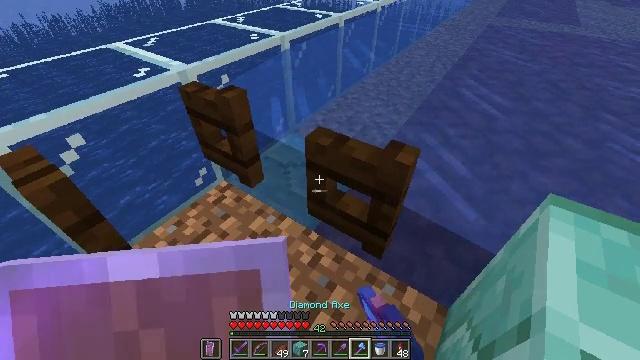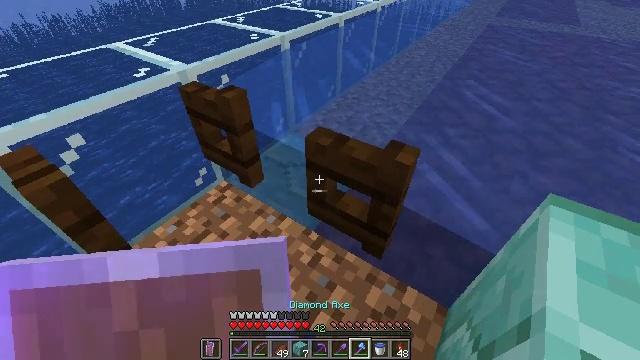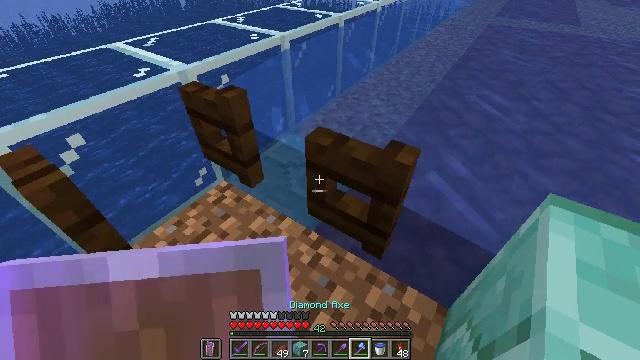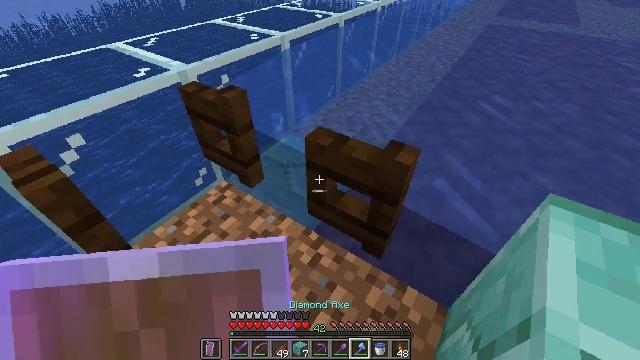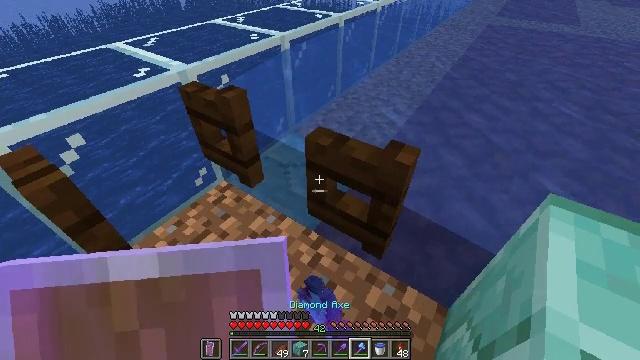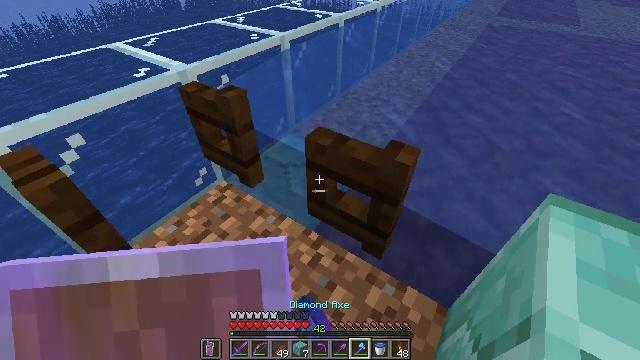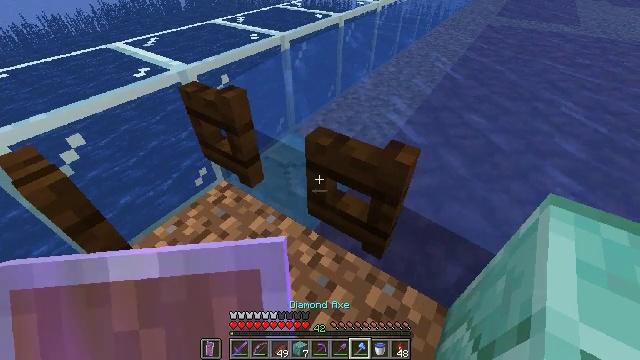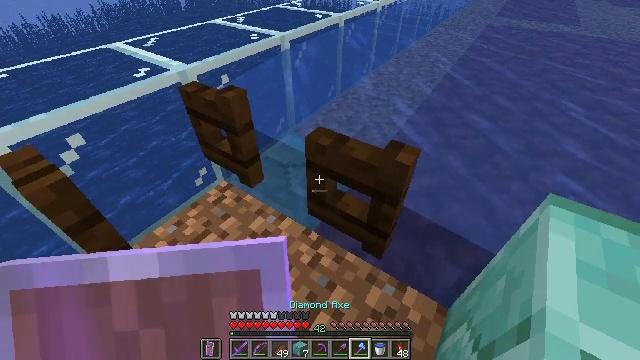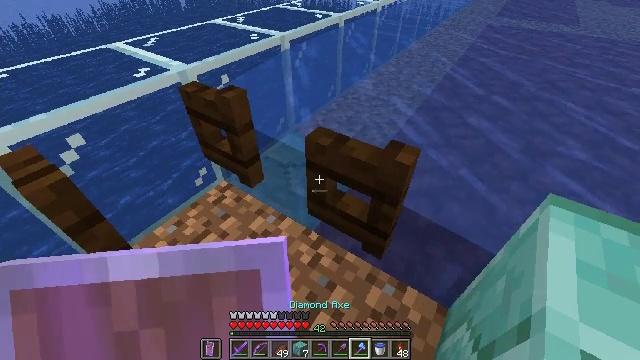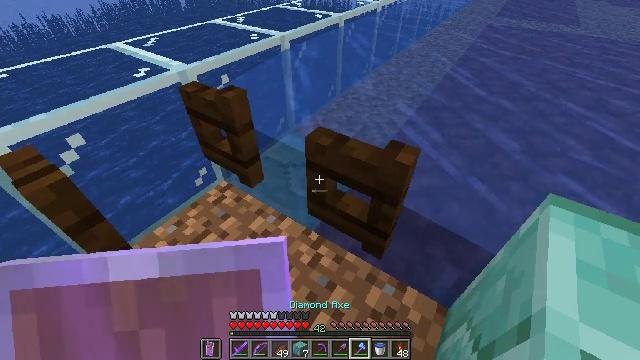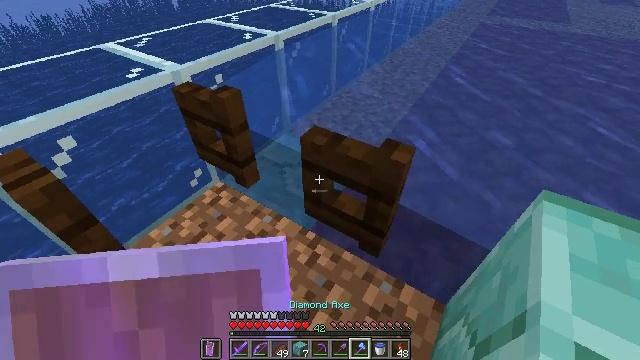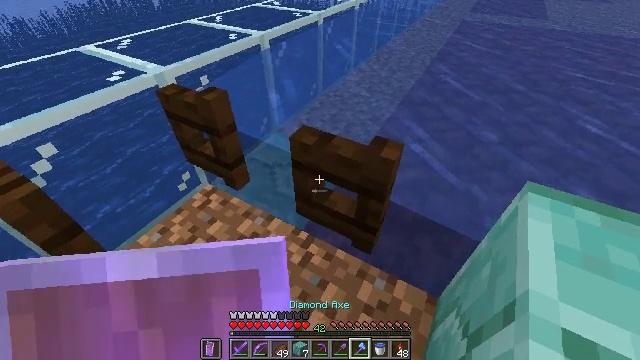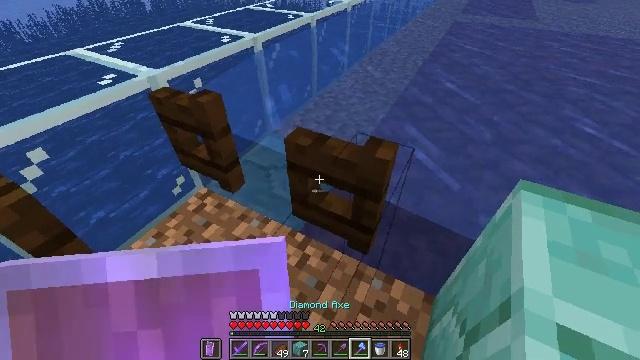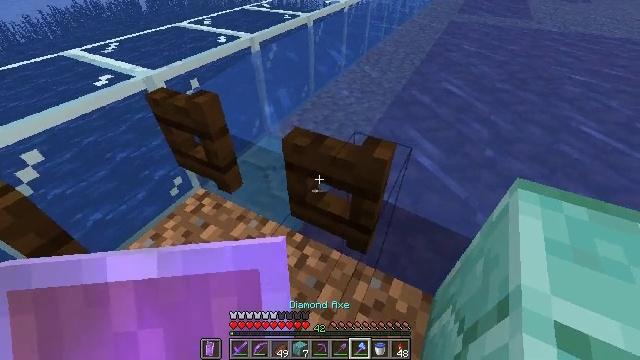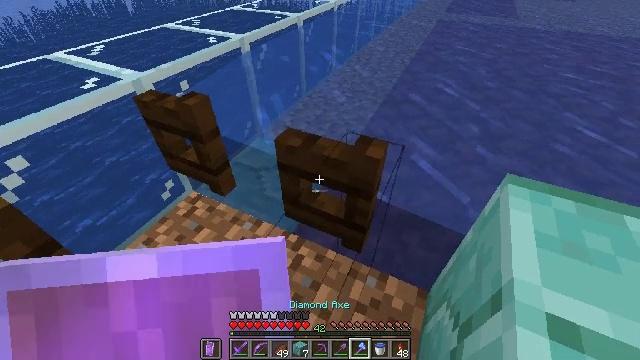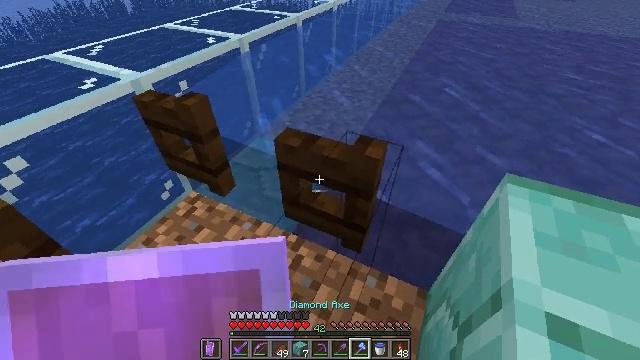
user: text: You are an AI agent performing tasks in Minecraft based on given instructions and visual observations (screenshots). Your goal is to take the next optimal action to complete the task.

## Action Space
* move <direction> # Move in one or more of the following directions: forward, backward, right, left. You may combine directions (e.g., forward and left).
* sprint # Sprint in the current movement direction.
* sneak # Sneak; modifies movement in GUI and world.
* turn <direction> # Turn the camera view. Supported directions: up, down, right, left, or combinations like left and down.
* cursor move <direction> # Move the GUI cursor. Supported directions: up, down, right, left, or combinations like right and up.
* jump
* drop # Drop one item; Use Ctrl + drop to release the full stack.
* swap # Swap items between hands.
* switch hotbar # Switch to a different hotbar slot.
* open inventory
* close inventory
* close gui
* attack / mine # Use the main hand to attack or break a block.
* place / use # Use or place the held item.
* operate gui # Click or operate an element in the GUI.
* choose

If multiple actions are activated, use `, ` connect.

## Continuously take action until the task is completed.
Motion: motion action
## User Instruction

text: Gather the dark oak fence gate for later use.
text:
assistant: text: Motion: attack / mine
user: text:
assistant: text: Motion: attack / mine
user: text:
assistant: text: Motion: attack / mine
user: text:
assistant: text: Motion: attack / mine
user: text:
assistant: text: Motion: attack / mine
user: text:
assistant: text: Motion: no_op
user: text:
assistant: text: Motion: no_op
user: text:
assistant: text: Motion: no_op
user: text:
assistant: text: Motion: no_op
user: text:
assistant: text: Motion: turn right
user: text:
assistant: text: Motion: turn right
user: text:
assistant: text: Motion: turn right
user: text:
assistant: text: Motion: no_op
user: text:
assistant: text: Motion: turn right
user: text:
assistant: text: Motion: no_op
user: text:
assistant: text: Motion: attack / mine
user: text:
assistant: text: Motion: attack / mine
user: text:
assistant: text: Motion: attack / mine
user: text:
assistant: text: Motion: attack / mine
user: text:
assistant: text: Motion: attack / mine
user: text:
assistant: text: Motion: attack / mine
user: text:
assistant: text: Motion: attack / mine
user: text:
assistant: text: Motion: attack / mine
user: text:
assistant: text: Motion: no_op
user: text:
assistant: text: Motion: no_op
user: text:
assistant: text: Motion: turn left
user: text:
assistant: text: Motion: turn left
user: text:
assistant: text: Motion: turn left and down
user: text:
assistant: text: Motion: move forward, turn left
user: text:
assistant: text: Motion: move forward, turn left